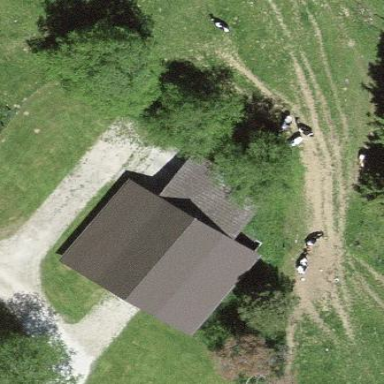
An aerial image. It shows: Garage building.